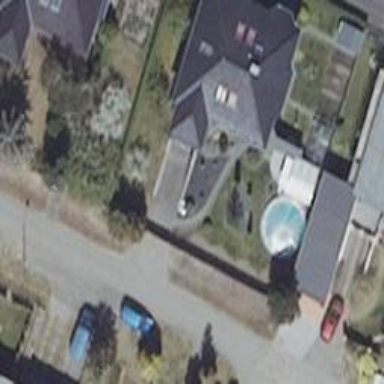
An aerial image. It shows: Simple and straightforward house.